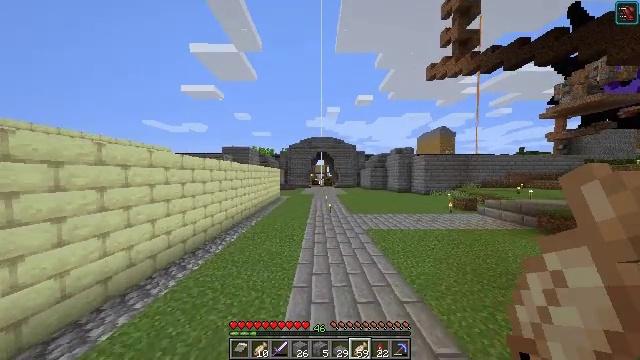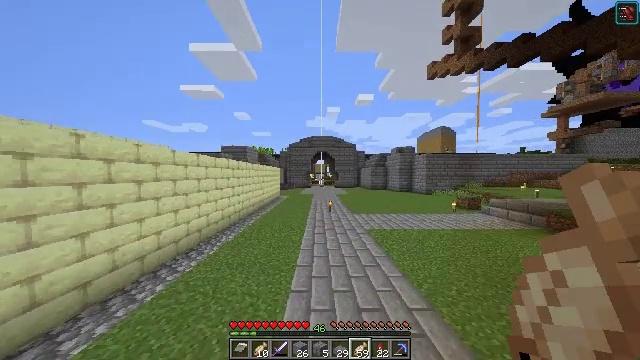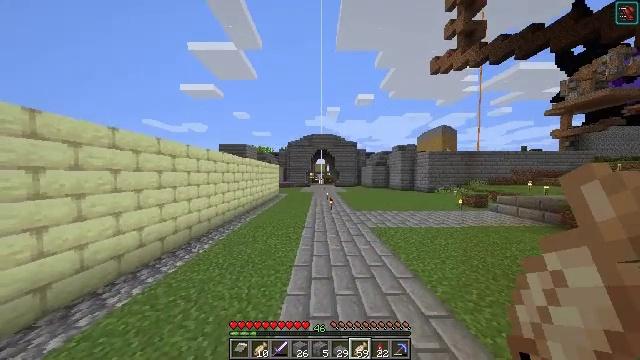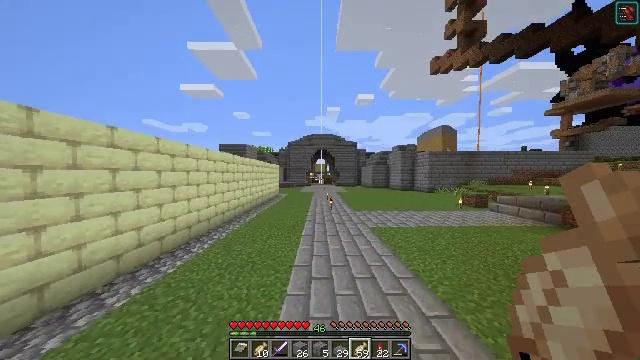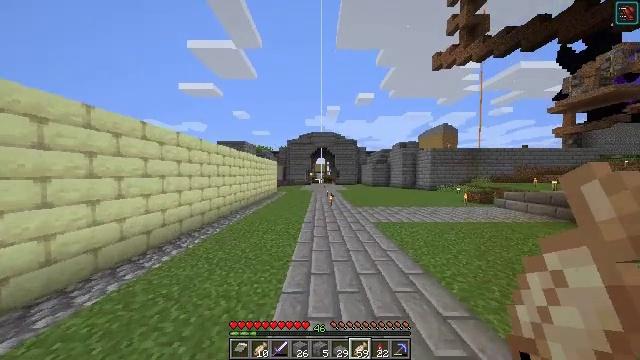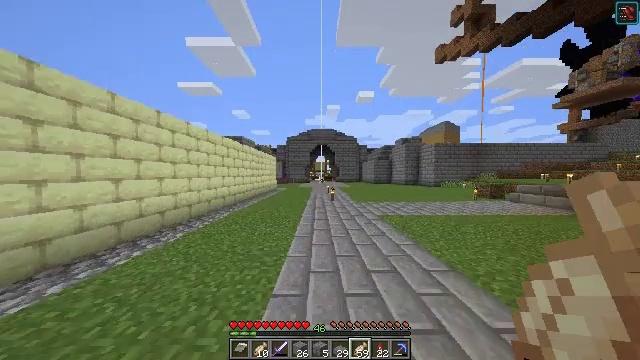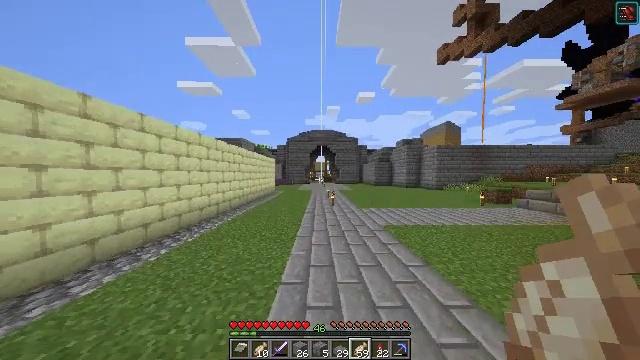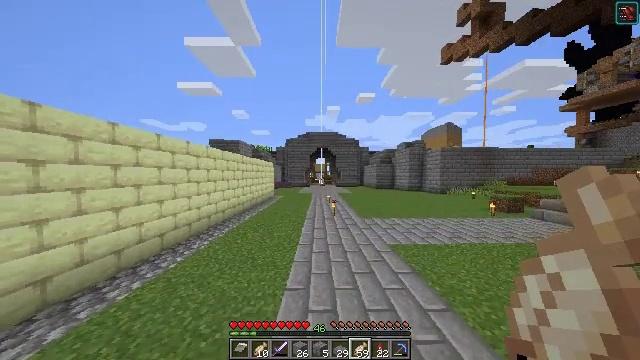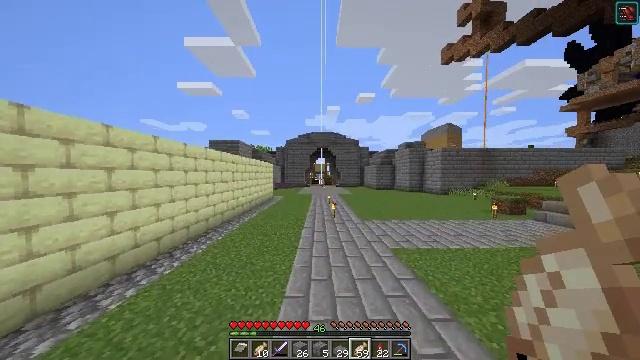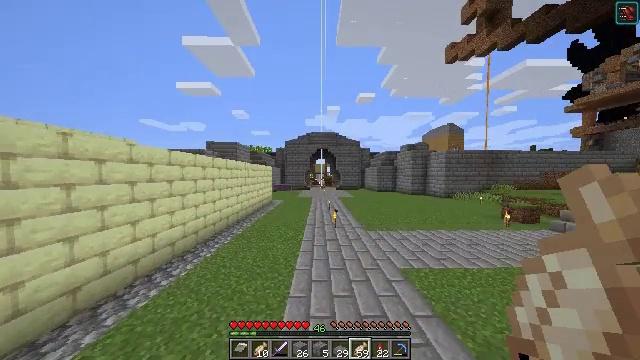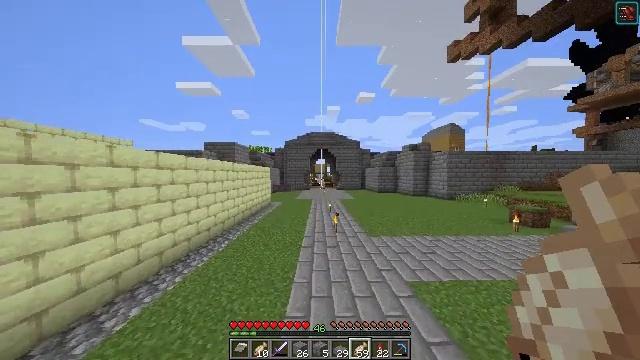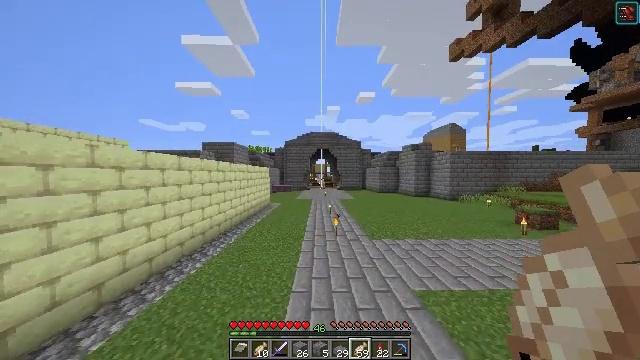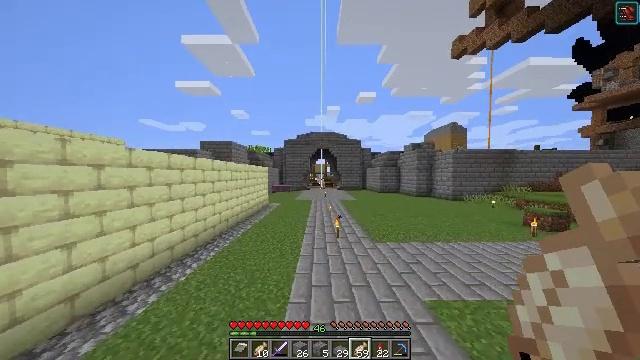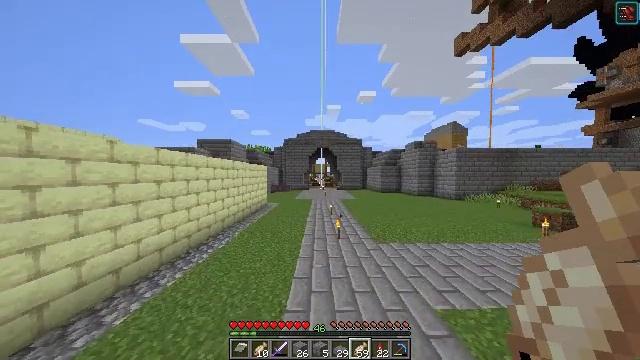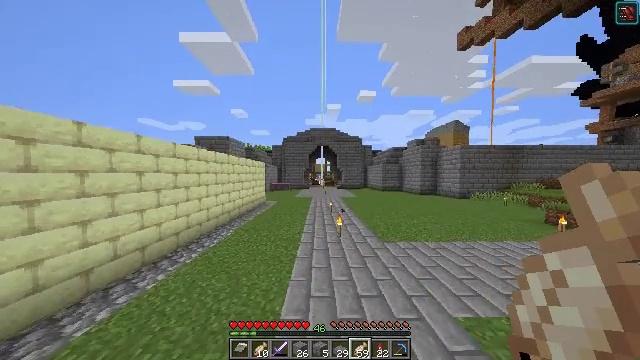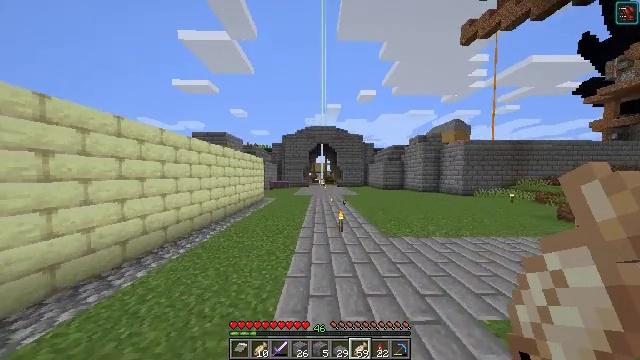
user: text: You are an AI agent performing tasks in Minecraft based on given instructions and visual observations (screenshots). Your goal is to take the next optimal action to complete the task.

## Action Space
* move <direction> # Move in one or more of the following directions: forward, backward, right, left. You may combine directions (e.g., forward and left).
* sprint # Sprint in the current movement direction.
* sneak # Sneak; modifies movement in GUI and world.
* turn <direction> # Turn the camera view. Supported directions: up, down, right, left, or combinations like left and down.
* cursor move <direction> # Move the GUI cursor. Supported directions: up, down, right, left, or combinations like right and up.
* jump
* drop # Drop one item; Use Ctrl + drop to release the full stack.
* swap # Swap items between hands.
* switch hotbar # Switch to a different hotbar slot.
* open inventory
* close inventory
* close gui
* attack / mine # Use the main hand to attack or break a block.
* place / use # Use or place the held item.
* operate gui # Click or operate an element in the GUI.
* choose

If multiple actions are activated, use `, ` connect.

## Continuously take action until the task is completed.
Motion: motion action
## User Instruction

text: Make lime stained glass in the crafting menu.
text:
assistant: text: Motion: move forward, jump
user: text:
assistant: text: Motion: move forward, jump
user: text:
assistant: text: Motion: move forward, jump
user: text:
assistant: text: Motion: move forward, jump
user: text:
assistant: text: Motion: move forward, jump
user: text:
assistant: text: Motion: move forward, jump
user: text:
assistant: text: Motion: move forward, jump
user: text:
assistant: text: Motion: move forward, jump
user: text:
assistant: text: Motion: move forward, jump
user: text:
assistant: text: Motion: move forward, jump
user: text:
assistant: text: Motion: move forward, jump
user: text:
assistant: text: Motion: move forward, jump
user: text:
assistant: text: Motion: move forward, jump
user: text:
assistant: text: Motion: move forward, jump
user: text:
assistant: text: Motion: move forward, jump
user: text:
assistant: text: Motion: move forward, jump
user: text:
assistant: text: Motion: move forward, jump
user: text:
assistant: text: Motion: move forward, jump
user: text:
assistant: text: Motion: move forward, jump
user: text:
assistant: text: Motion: move forward, jump
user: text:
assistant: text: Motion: move forward, jump
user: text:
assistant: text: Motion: move forward, jump
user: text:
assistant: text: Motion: move forward, jump
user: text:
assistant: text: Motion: move forward, jump
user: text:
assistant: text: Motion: move forward, jump
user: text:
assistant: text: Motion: move forward, jump
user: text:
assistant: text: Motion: move forward, jump
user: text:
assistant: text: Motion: move forward, jump
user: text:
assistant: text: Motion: move forward, jump
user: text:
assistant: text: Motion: move forward, jump